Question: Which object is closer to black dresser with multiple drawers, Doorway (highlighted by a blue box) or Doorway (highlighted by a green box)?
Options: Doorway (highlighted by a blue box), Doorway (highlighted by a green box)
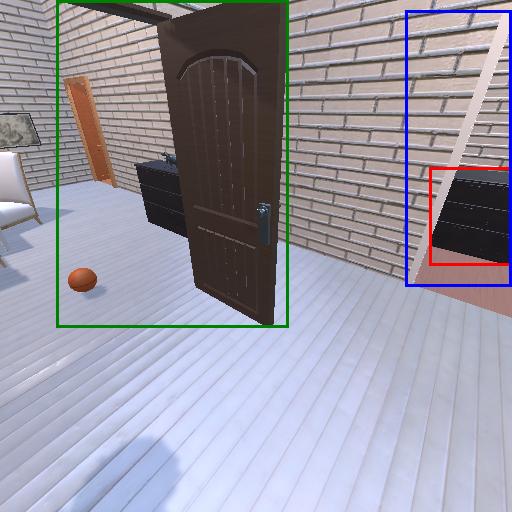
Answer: Doorway (highlighted by a blue box)